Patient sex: F
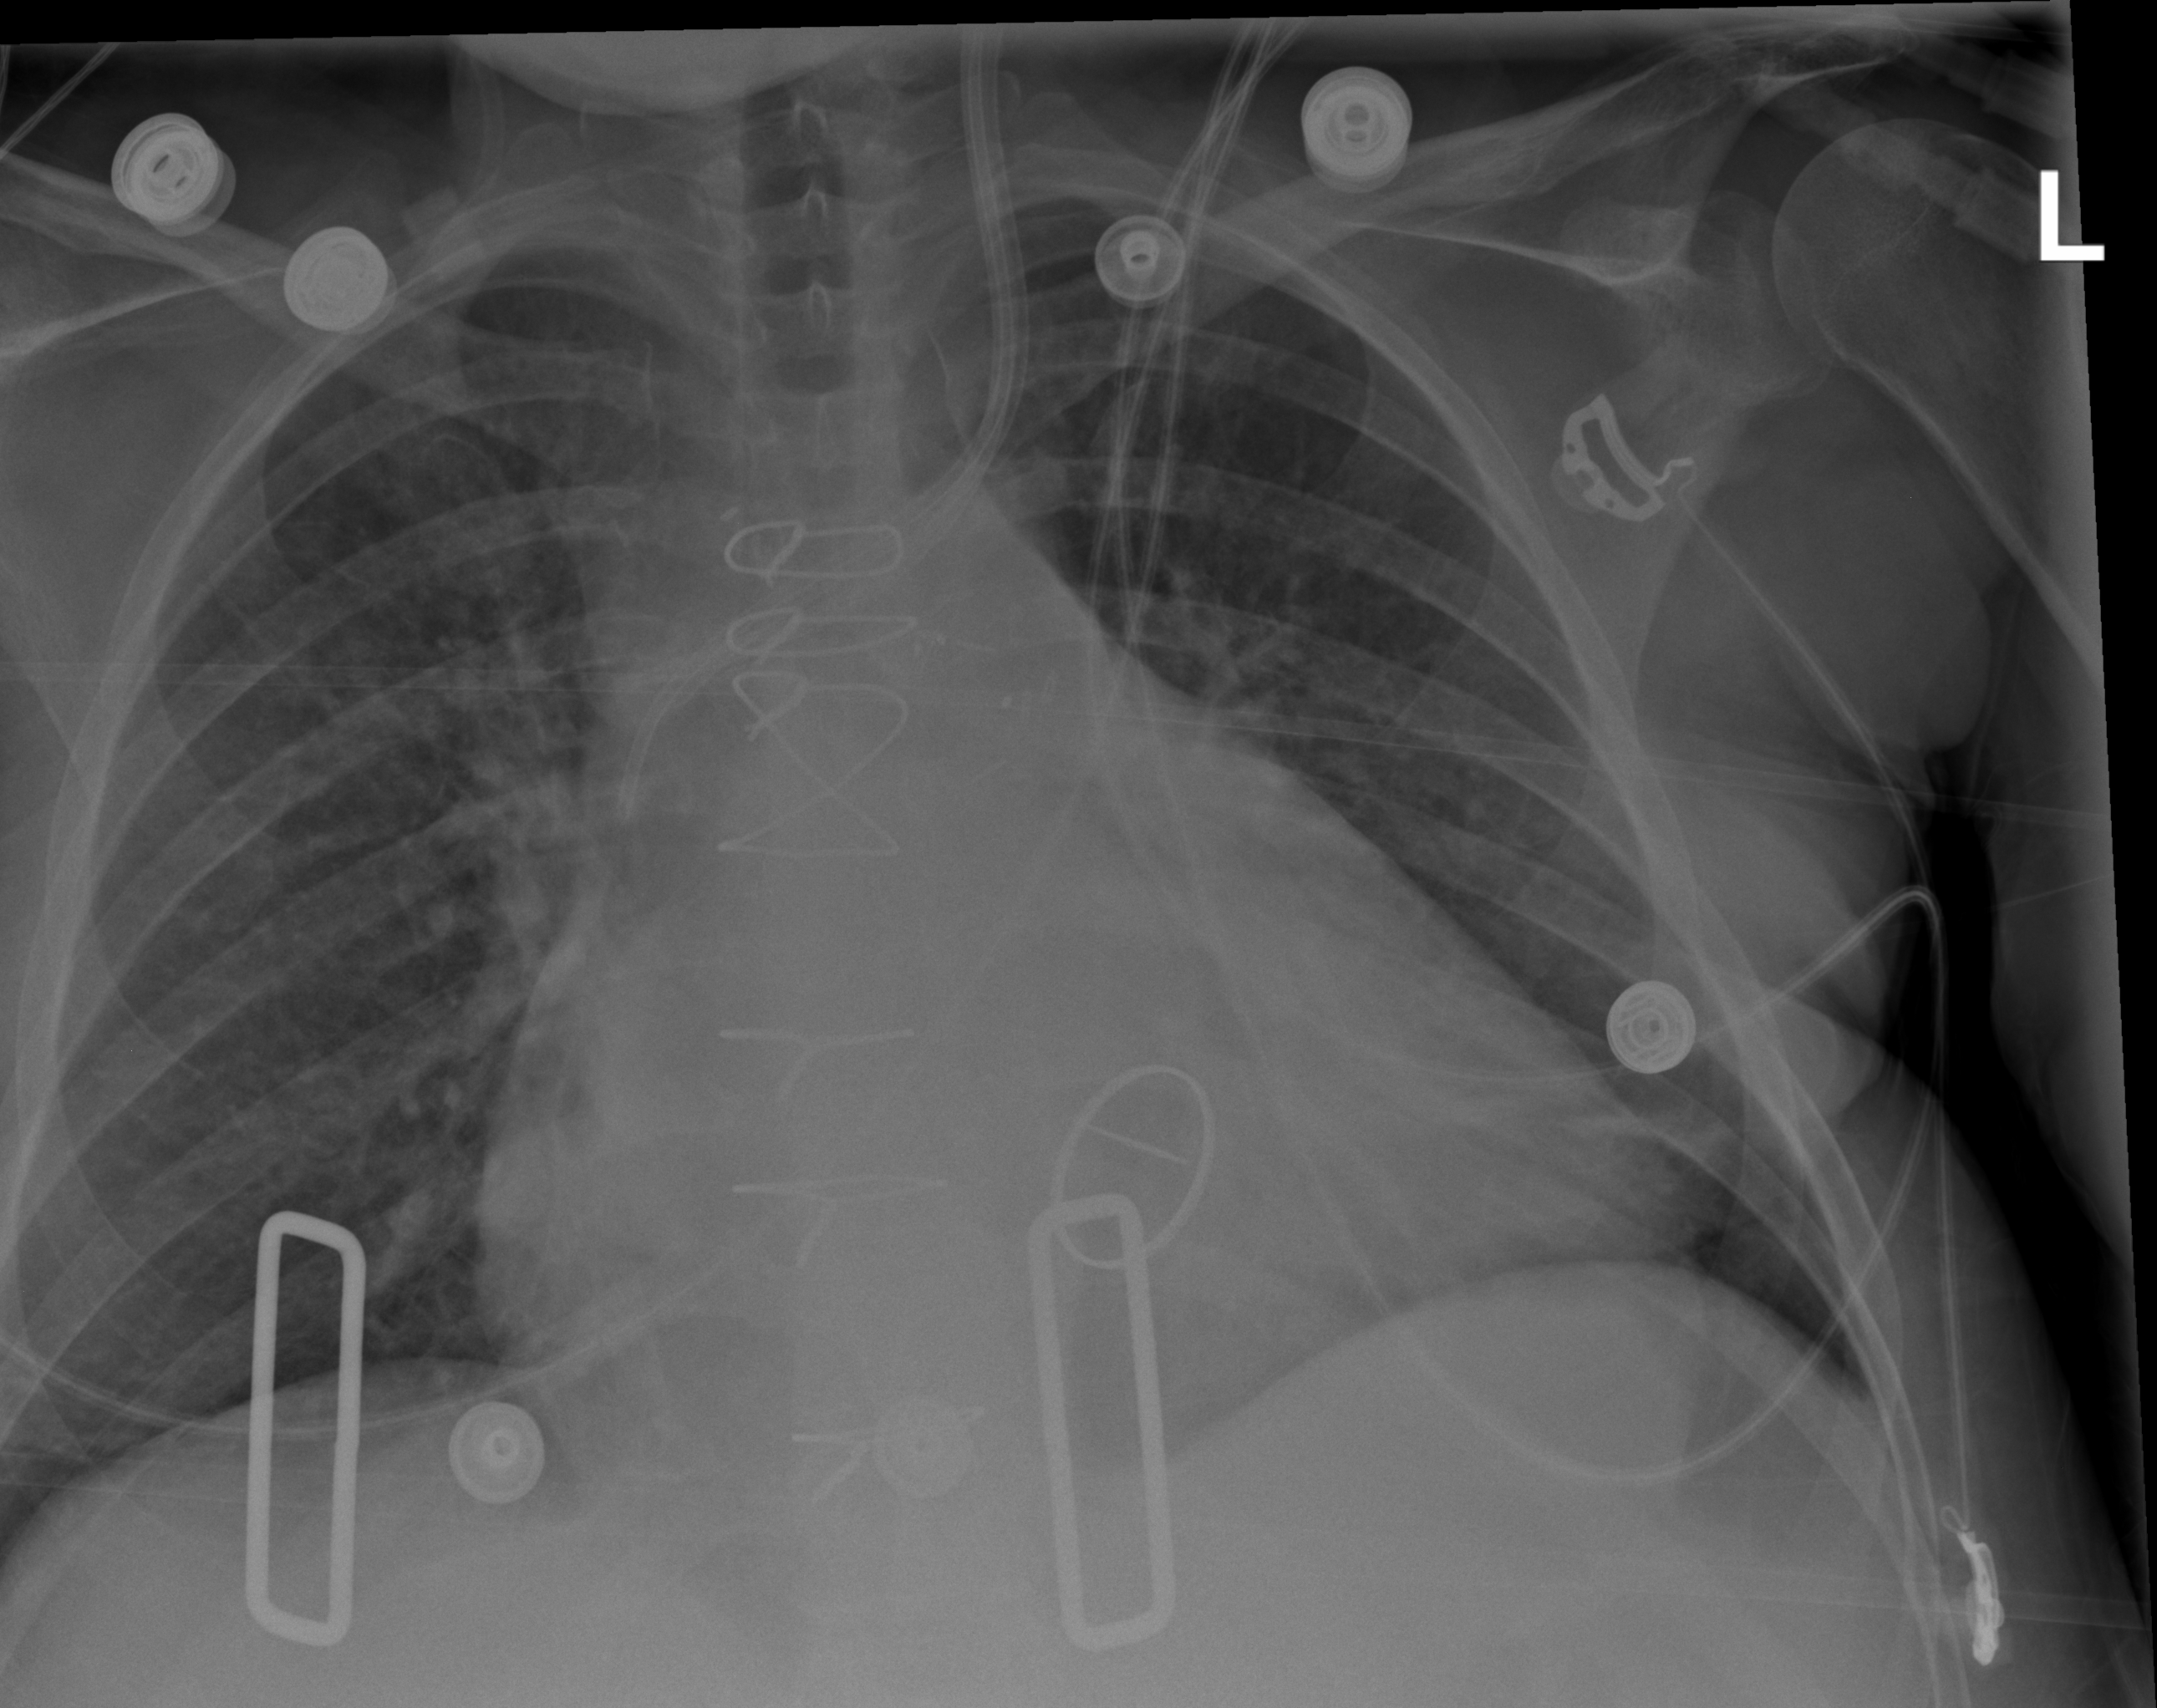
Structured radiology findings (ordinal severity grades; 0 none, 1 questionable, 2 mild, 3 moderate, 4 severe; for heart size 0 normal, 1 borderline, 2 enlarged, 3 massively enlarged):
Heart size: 2
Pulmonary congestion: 2
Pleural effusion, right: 0
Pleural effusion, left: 0
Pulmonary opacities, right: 0
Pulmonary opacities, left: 0
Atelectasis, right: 2
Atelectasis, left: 2